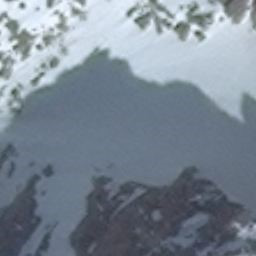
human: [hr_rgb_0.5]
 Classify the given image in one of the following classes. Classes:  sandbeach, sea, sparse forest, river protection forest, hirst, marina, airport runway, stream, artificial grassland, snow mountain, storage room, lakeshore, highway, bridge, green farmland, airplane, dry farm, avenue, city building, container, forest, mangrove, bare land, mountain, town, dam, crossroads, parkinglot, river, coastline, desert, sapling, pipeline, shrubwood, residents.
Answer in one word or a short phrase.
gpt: snow mountain